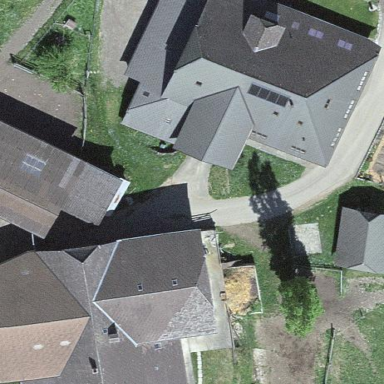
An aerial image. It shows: Farm building.